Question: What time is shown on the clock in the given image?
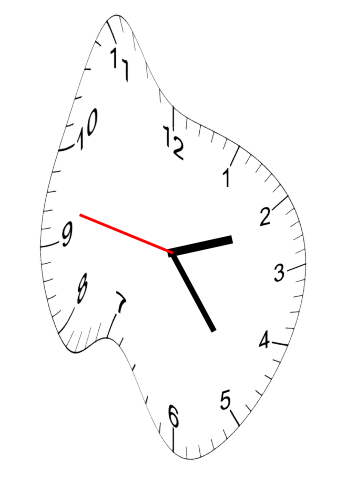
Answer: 02:23:47